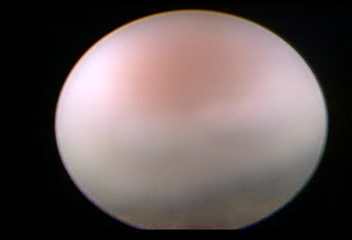
Modality: WLC
Class: Normal mucosa
Bladder cancer association: No